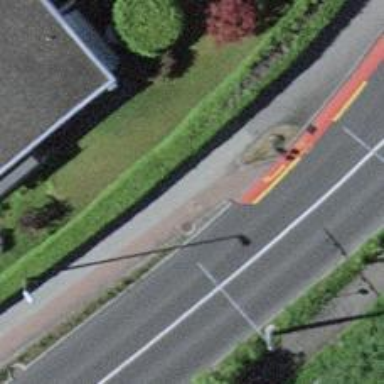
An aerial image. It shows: Cycleway.